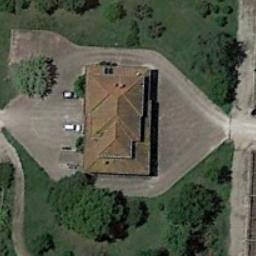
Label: sparse_residential